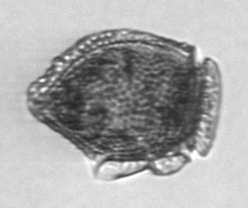
Label: Dinophysis_norvegica